Field crop: tomato
Growth stage: 2
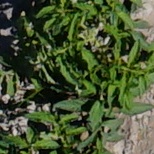
Species: tomato